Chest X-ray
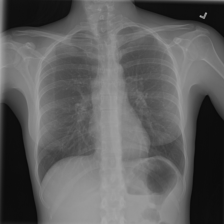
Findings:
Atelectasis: negative
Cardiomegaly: negative
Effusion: negative
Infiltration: negative
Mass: negative
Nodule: negative
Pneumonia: negative
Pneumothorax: negative
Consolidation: negative
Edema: negative
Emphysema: negative
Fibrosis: negative
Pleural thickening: negative
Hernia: negative